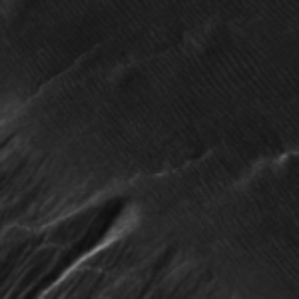
Label: frost